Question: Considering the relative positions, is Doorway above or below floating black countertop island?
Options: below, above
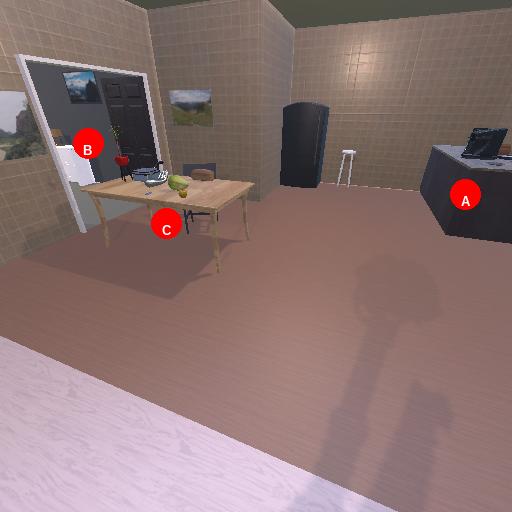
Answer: below